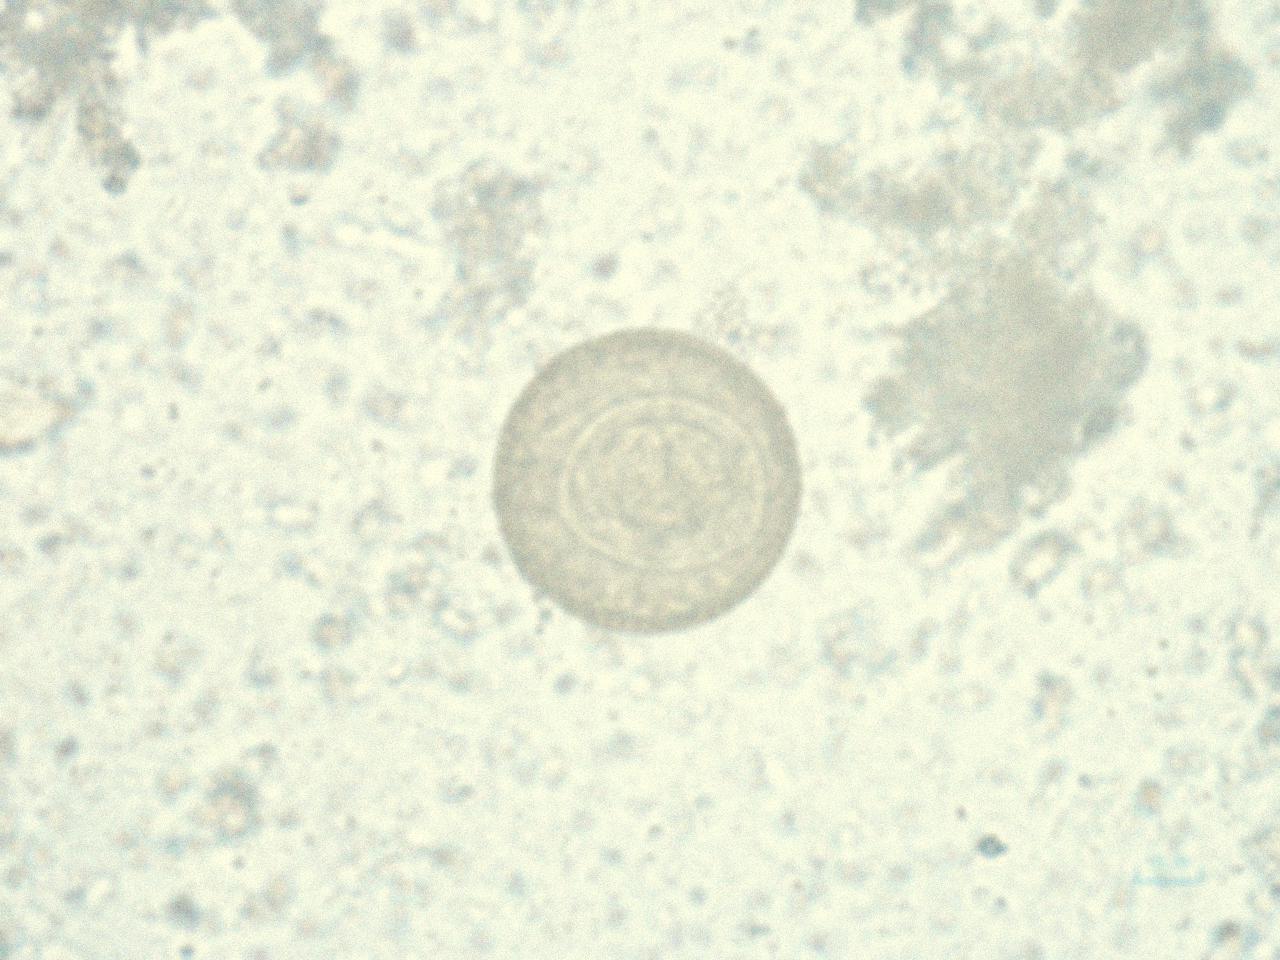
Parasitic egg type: Hymenolepis diminuta